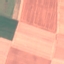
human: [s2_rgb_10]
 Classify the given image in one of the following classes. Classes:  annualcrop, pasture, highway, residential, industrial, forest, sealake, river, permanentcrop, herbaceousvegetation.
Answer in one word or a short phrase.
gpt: AnnualCrop